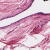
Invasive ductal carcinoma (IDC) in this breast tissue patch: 0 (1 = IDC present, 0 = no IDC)